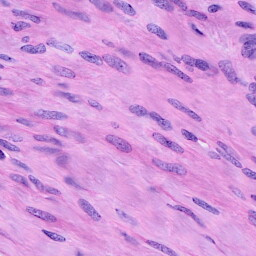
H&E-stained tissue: Cervix